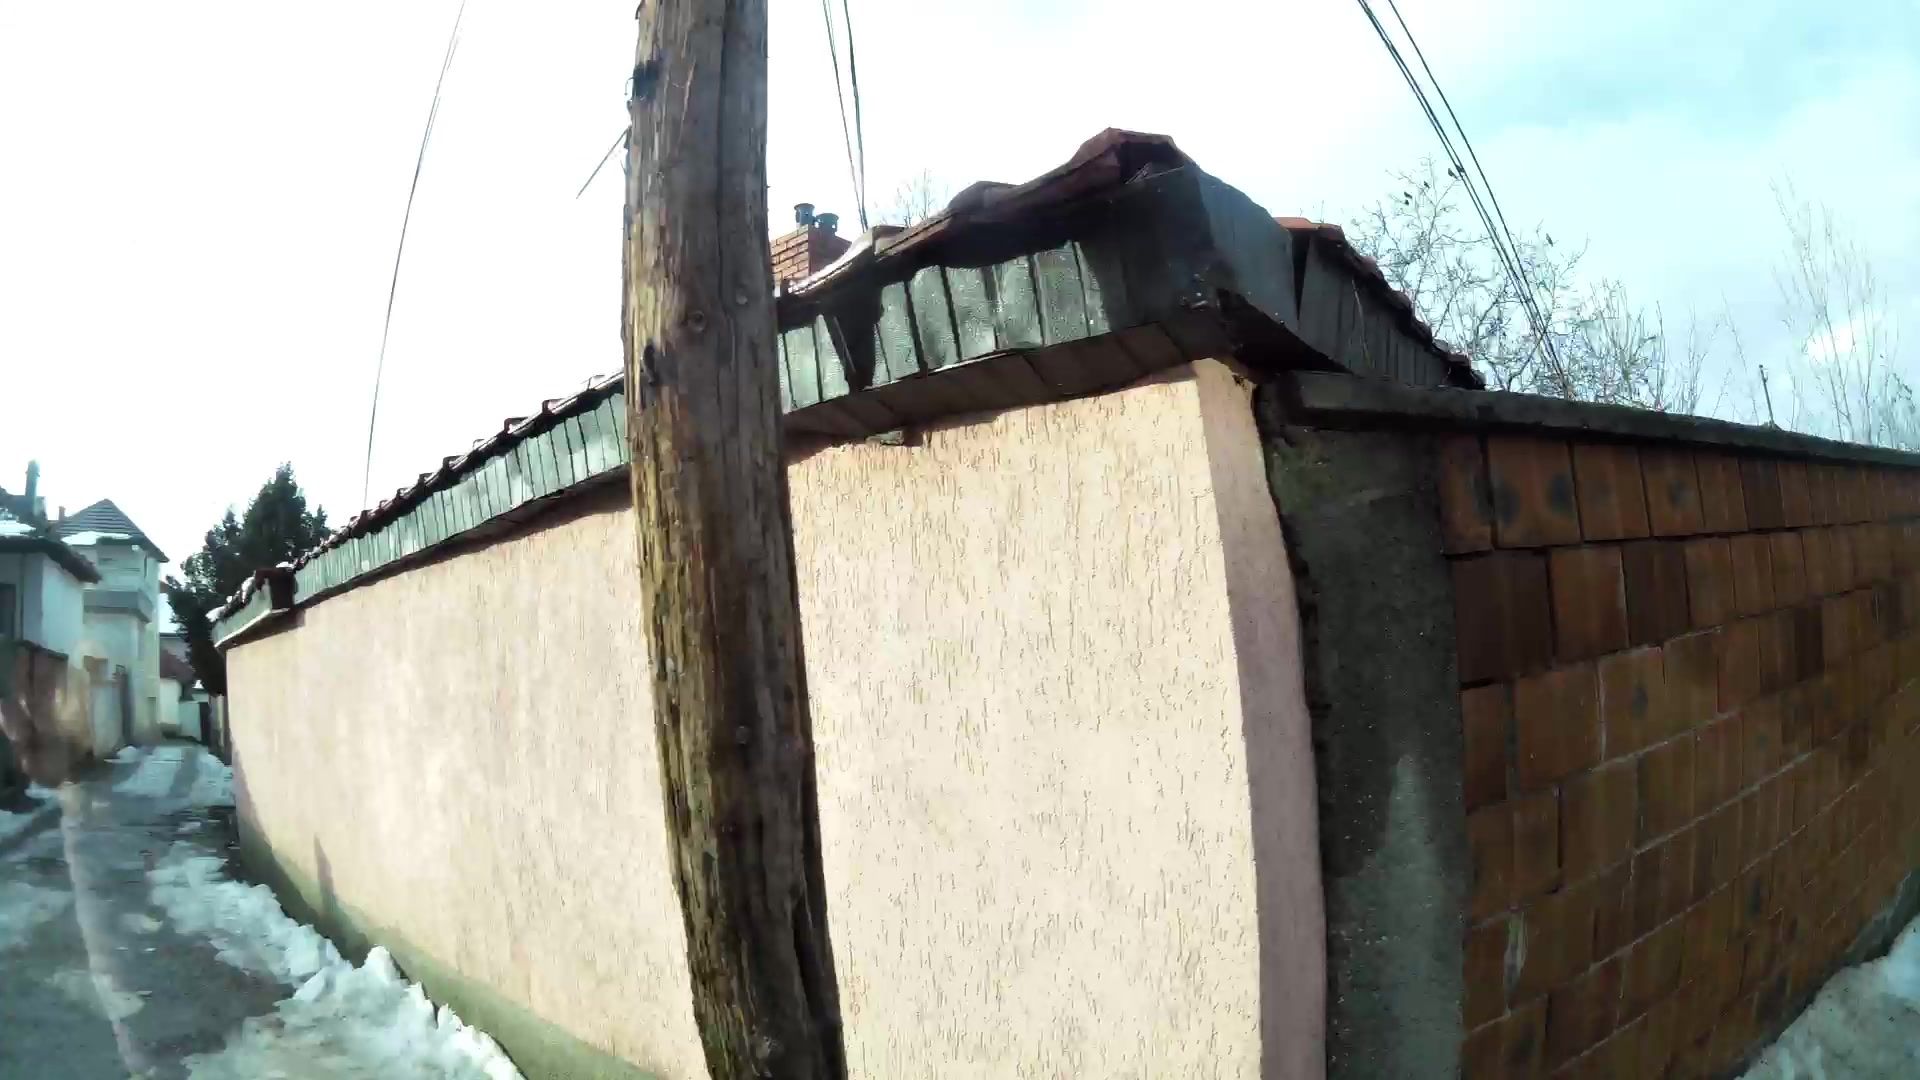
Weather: snowy
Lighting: day
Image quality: good
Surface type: driving surface
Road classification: footway, steps, residential
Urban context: urban centre
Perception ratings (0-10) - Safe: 1.97, Lively: 0.34, Beautiful: 3.62, Boring: 5.17, Depressing: 3.79, Wealthy: 2.84